Question: I have a table of accident date I want to calculate the maximum between the difference of date i and date i + 1 which are in the same column. when we declare an accident date, I want to find the record of days without accidents.

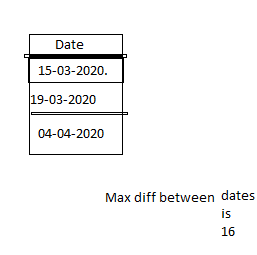
Answer: You can use 'lag()'. Assuming a table structure like 'mytable(dt)', where 'dt' is of a 'date'-like datatype, you would do:
'''
select max(diff)
from (select dt - lag(dt) over(order by dt) diff from mytable) t
'''